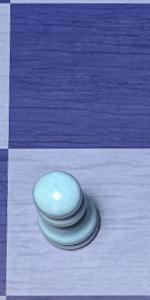
Label: Pawn_White